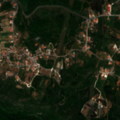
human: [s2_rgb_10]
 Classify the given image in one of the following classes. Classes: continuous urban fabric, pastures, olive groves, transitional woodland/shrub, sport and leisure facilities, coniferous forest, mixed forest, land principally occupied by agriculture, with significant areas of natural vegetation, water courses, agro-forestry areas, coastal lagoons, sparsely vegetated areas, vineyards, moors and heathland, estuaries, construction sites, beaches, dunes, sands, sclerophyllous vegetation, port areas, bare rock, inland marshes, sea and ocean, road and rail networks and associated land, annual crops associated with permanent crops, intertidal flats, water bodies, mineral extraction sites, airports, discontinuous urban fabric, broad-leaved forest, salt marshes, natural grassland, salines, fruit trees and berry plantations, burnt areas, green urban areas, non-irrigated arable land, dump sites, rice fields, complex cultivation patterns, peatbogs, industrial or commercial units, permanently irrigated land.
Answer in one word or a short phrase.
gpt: discontinuous urban fabric, vineyards, land principally occupied by agriculture, with significant areas of natural vegetation, sclerophyllous vegetation, transitional woodland/shrub